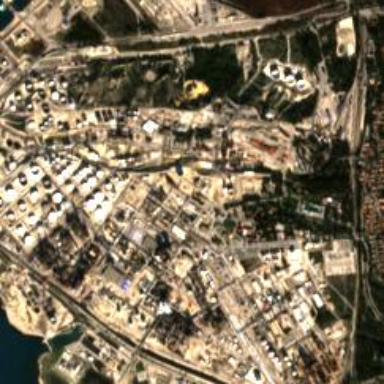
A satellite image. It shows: Industrial area with refinery.